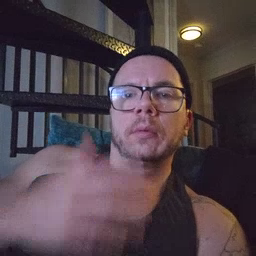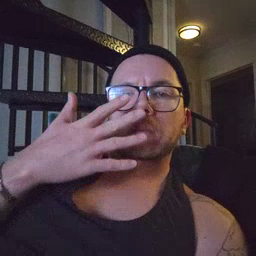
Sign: sad